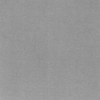
Label: dusty